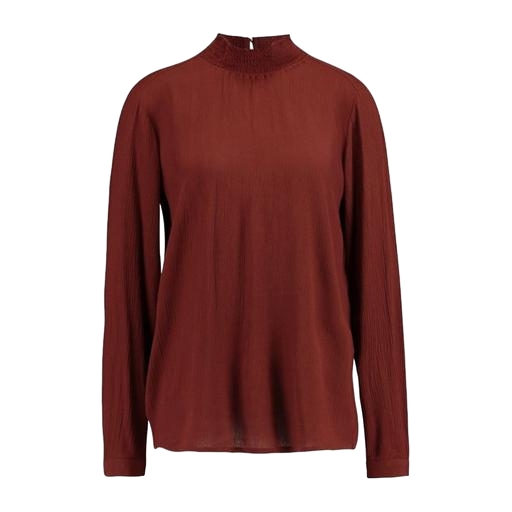
multicolor vero moda rust high neck blouse, high-neck blouse, red petite high-low mock-neck top only macy, white background